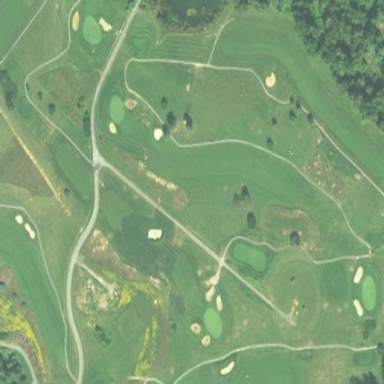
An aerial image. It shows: Designated golf cartpath along service road.